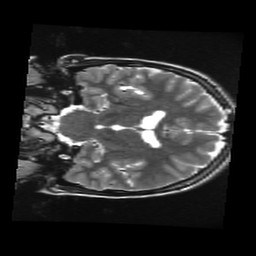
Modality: T2w
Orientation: coronal
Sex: female
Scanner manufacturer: ge
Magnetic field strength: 3 T
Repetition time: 5 s
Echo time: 0.101 s